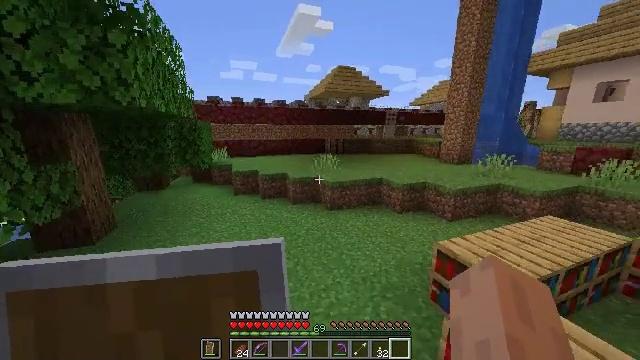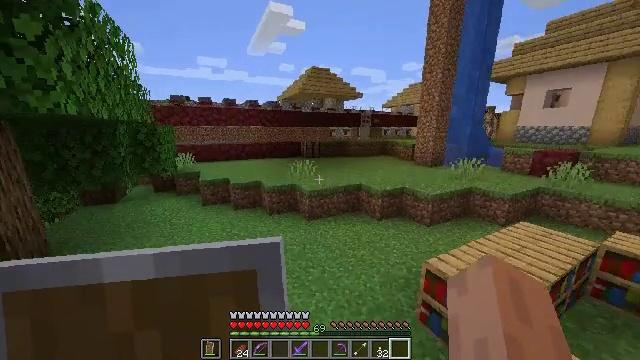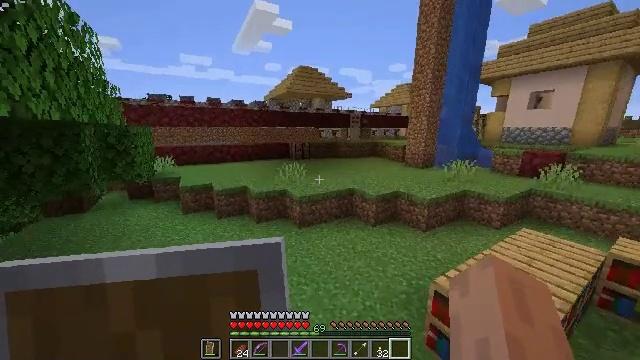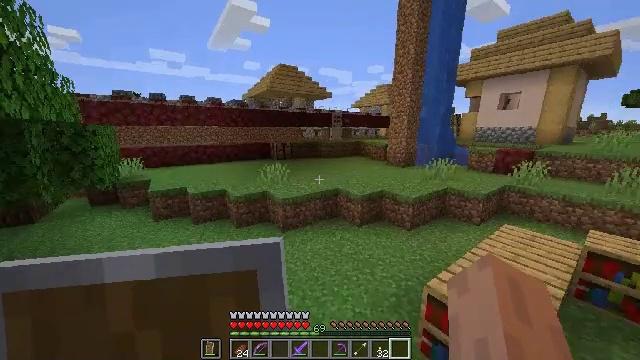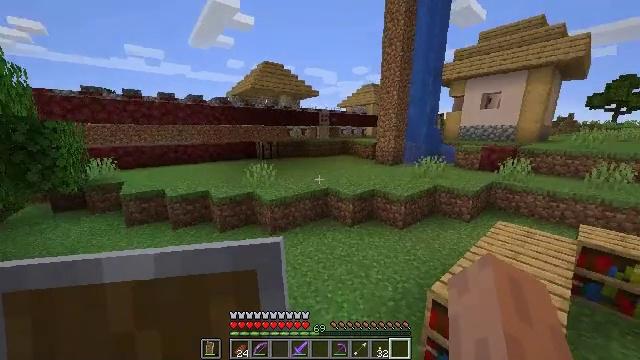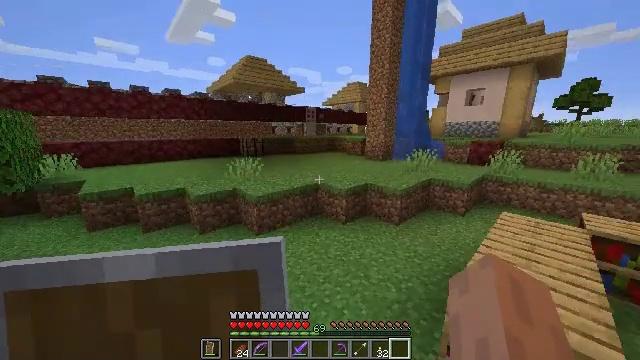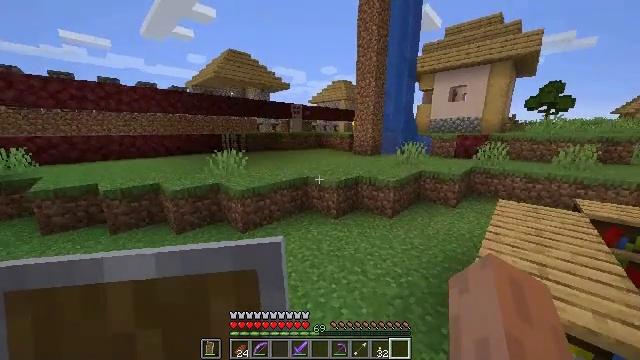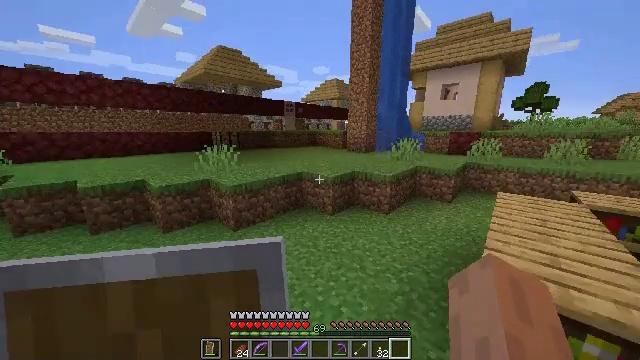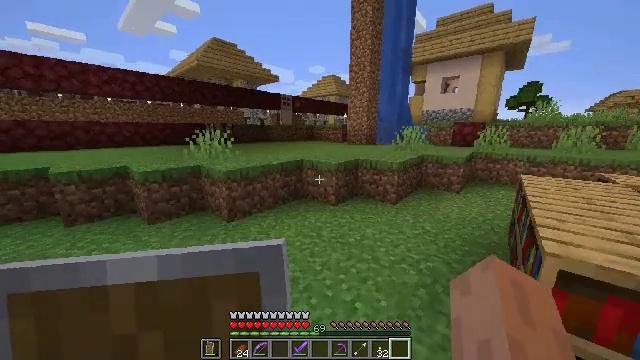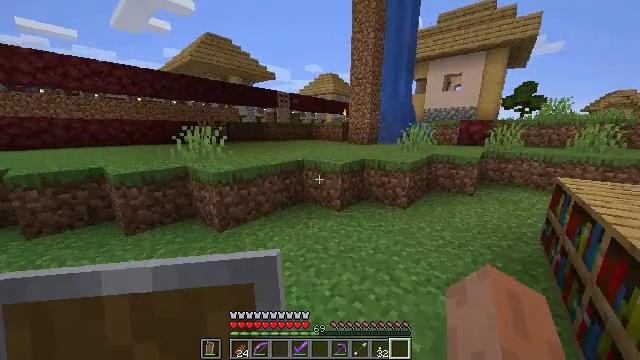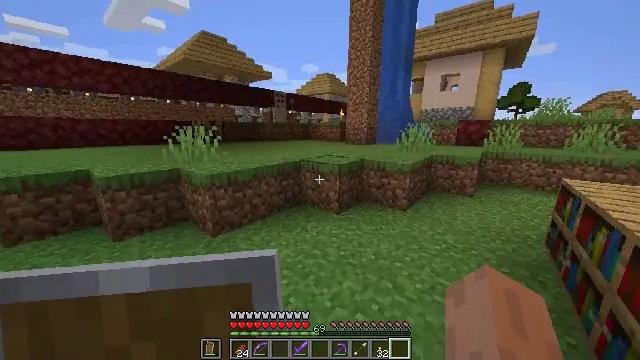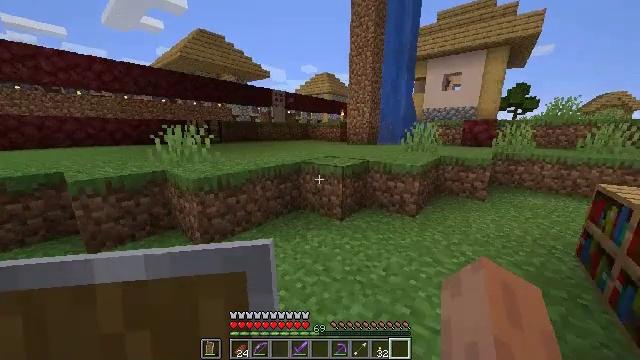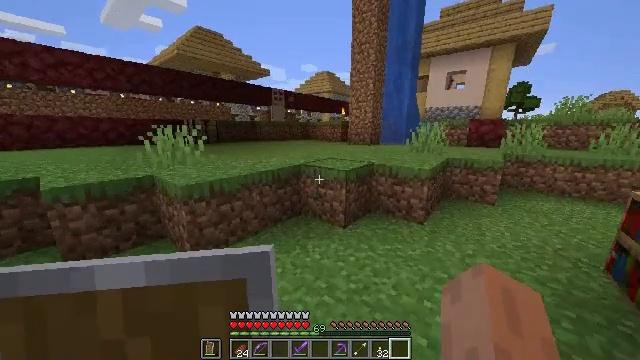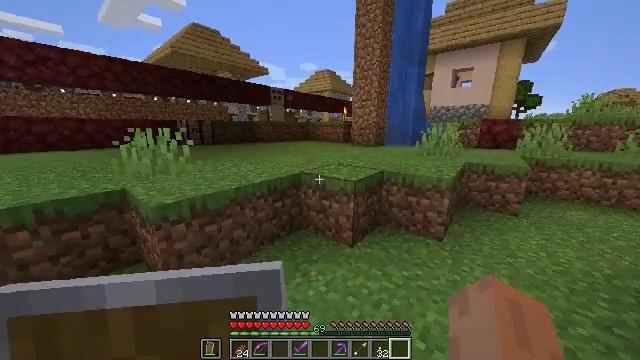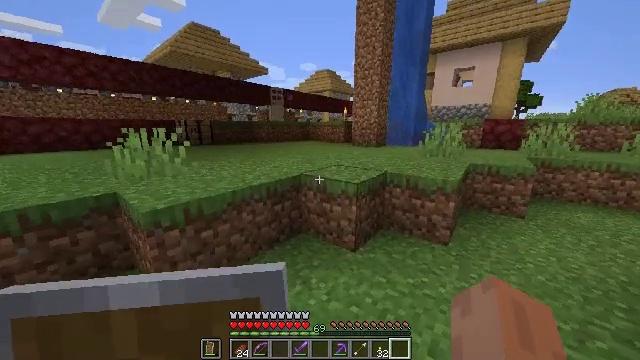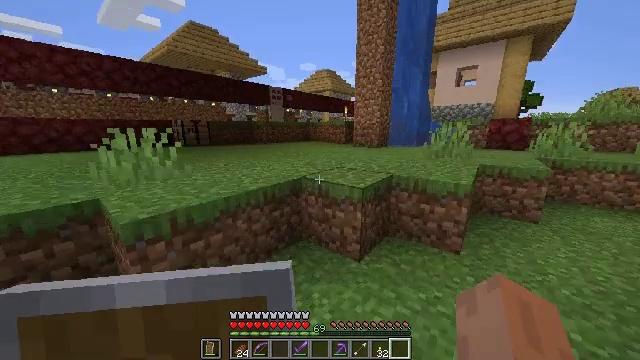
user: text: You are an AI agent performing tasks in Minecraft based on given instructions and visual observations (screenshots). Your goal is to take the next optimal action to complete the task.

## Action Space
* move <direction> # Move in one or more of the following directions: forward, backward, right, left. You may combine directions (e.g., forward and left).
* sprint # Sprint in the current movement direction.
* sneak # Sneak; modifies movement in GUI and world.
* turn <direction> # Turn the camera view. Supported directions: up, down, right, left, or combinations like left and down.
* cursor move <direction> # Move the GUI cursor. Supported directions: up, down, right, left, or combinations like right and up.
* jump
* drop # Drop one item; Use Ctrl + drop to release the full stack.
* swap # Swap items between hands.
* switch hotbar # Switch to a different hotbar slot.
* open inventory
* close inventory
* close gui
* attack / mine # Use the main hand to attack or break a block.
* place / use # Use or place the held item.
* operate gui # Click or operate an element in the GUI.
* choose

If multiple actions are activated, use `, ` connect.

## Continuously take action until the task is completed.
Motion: motion action
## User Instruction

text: Make an enchanted book with the help of the enchanting table.
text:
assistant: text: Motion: move forward, turn right, jump
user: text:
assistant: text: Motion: move forward, turn right, jump
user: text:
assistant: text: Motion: move forward, turn right, jump
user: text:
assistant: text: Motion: move forward, turn right
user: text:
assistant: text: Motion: move forward, turn right
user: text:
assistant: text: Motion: move forward, turn right
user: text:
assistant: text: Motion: move forward, turn right
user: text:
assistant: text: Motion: move forward, turn right
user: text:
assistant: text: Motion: move forward
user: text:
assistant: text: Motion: move forward
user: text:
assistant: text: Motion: move forward
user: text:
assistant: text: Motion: move forward
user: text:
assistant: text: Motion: move forward
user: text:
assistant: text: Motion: move forward
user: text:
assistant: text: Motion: move forward
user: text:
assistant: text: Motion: move forward
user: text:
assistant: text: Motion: move forward
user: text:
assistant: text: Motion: move forward, jump
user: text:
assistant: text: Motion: move forward, jump
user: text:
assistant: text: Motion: move forward, jump
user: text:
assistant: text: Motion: move forward, jump
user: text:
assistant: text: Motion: move forward
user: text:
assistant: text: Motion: move forward
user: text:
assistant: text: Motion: move forward
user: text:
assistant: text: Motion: move forward
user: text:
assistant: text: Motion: move forward
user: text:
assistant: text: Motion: move forward
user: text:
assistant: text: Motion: move forward
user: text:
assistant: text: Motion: move forward, turn left
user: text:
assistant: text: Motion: move forward, turn left